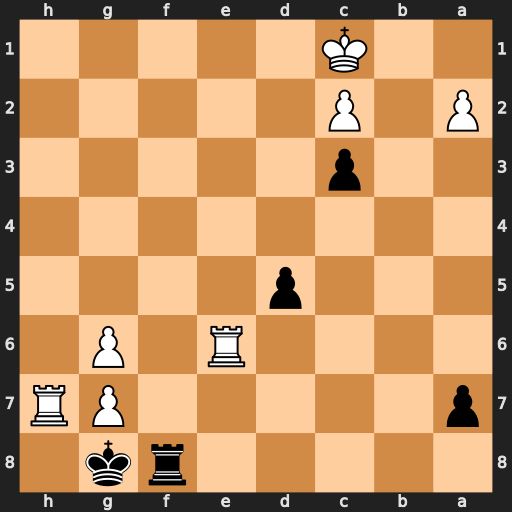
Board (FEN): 5rk1/p5PR/4R1P1/3p4/8/2p5/P1P5/2K5
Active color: b
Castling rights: -
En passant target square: -
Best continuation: Rf1+ Re1 Rxe1#